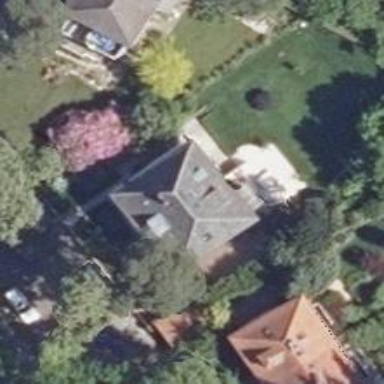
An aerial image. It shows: Detached building with hipped roof shape.